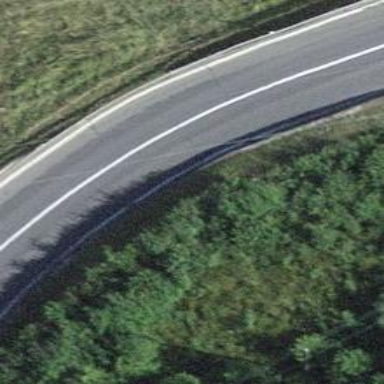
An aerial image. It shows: Primary road with asphalt surface.